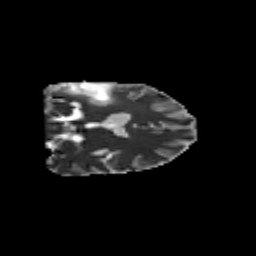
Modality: MD
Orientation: coronal
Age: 43
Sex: male
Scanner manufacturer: siemens
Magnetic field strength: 3 T
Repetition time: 8.9 s
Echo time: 0.088 s